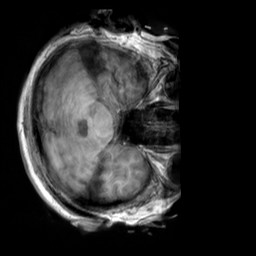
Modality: T1w
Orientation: axial
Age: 59
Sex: female